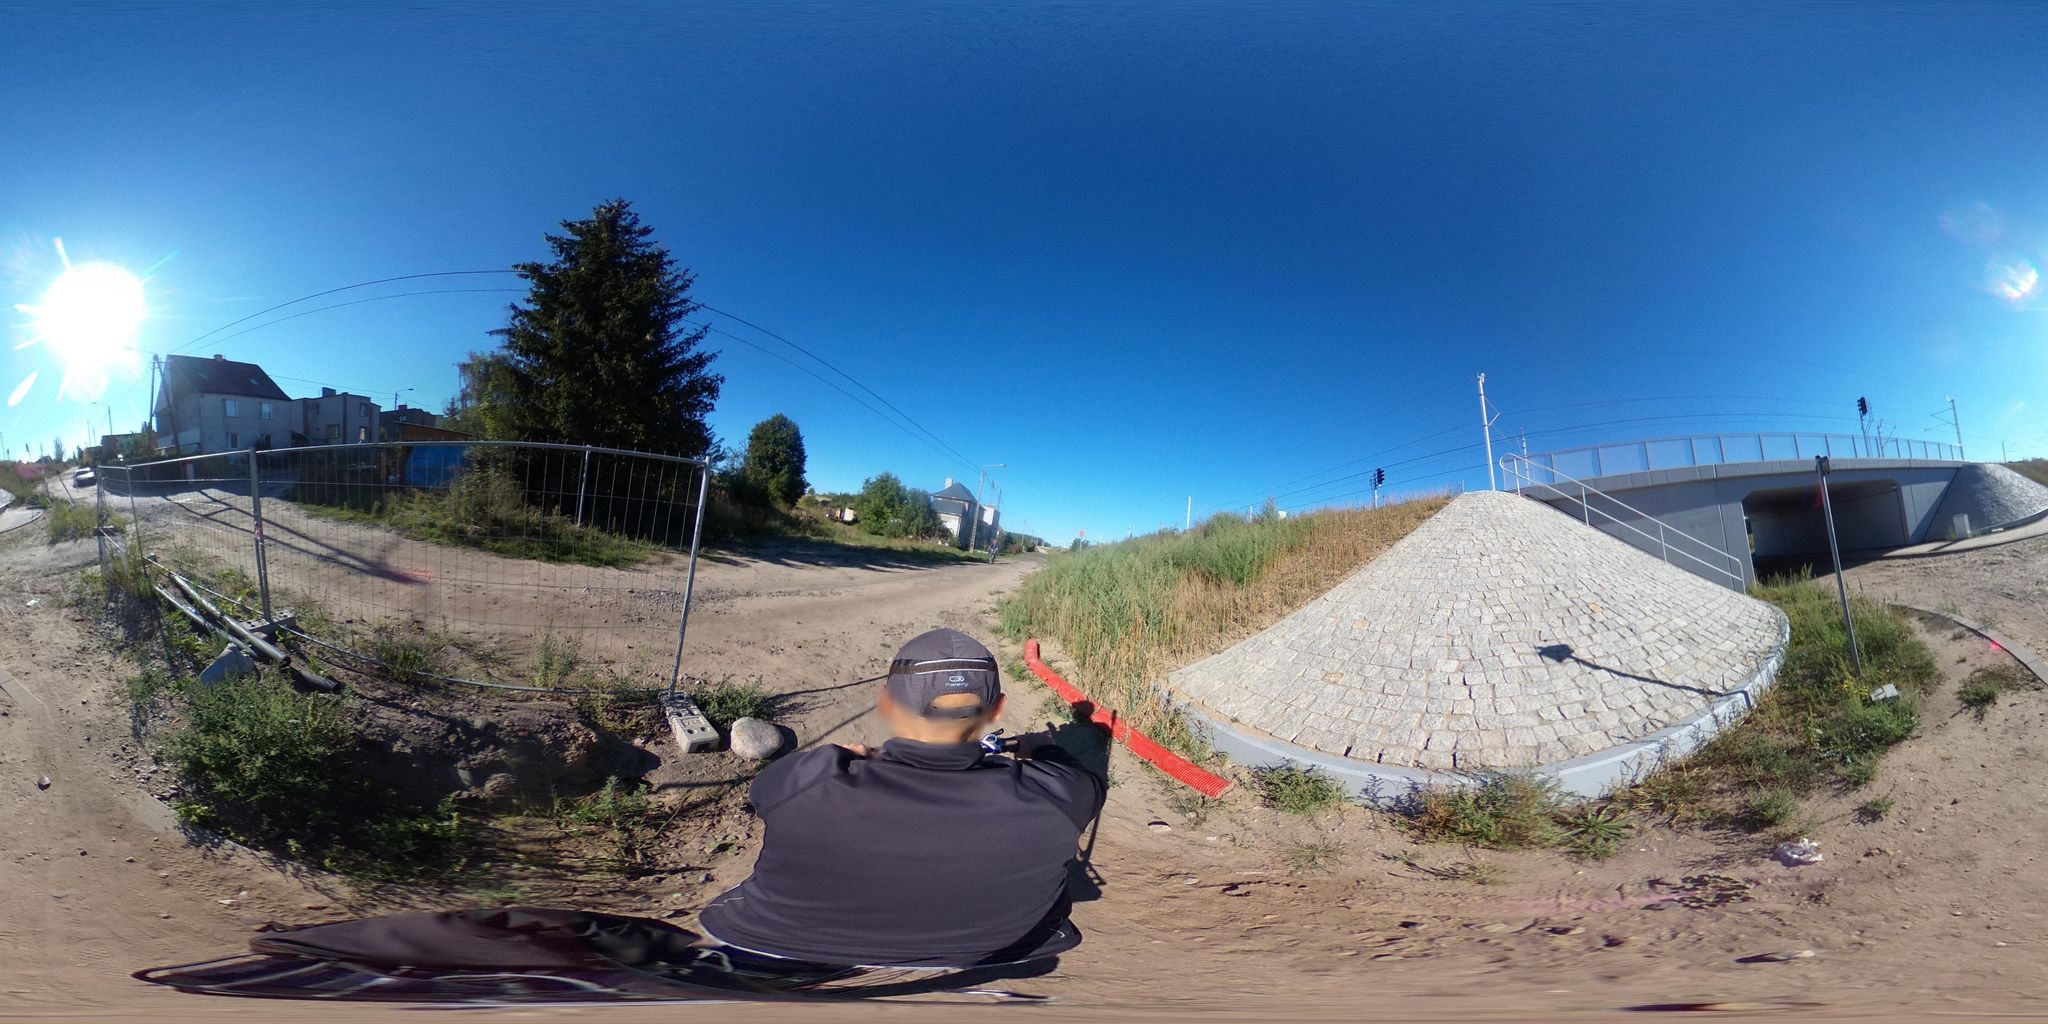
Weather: clear
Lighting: day
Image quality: good
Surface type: cycling surface
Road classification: track, residential
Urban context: low density rural
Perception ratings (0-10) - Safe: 0.36, Lively: 4.84, Beautiful: 7.84, Boring: 6.66, Depressing: 8.15, Wealthy: 4.38